Question: I am working on a programm that should generate dynamically tournament brackets out of a database like this:

Therefore I am searching for a good way to to generate these schematics. It should be possible to edit it at runtime and print it later. Chart generating libs like JFreeChart only offer standard charts and not schematics and XLS-generating tools also don't seem to be the best approach.
Another solution might using Java graphics, but this really seems to be reinventing the wheel.
Thanks for any ideas !
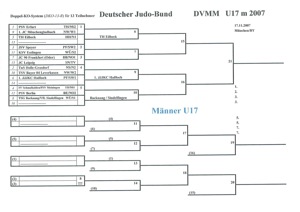
Answer: If no <URL> will provide a strong foundation, even if you only implement one UI delegate.
In the particular case of <URL> an extension of your dataset implementation.